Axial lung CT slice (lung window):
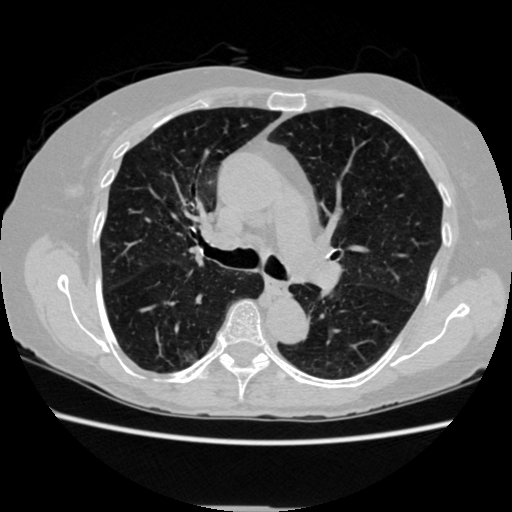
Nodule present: no